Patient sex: M
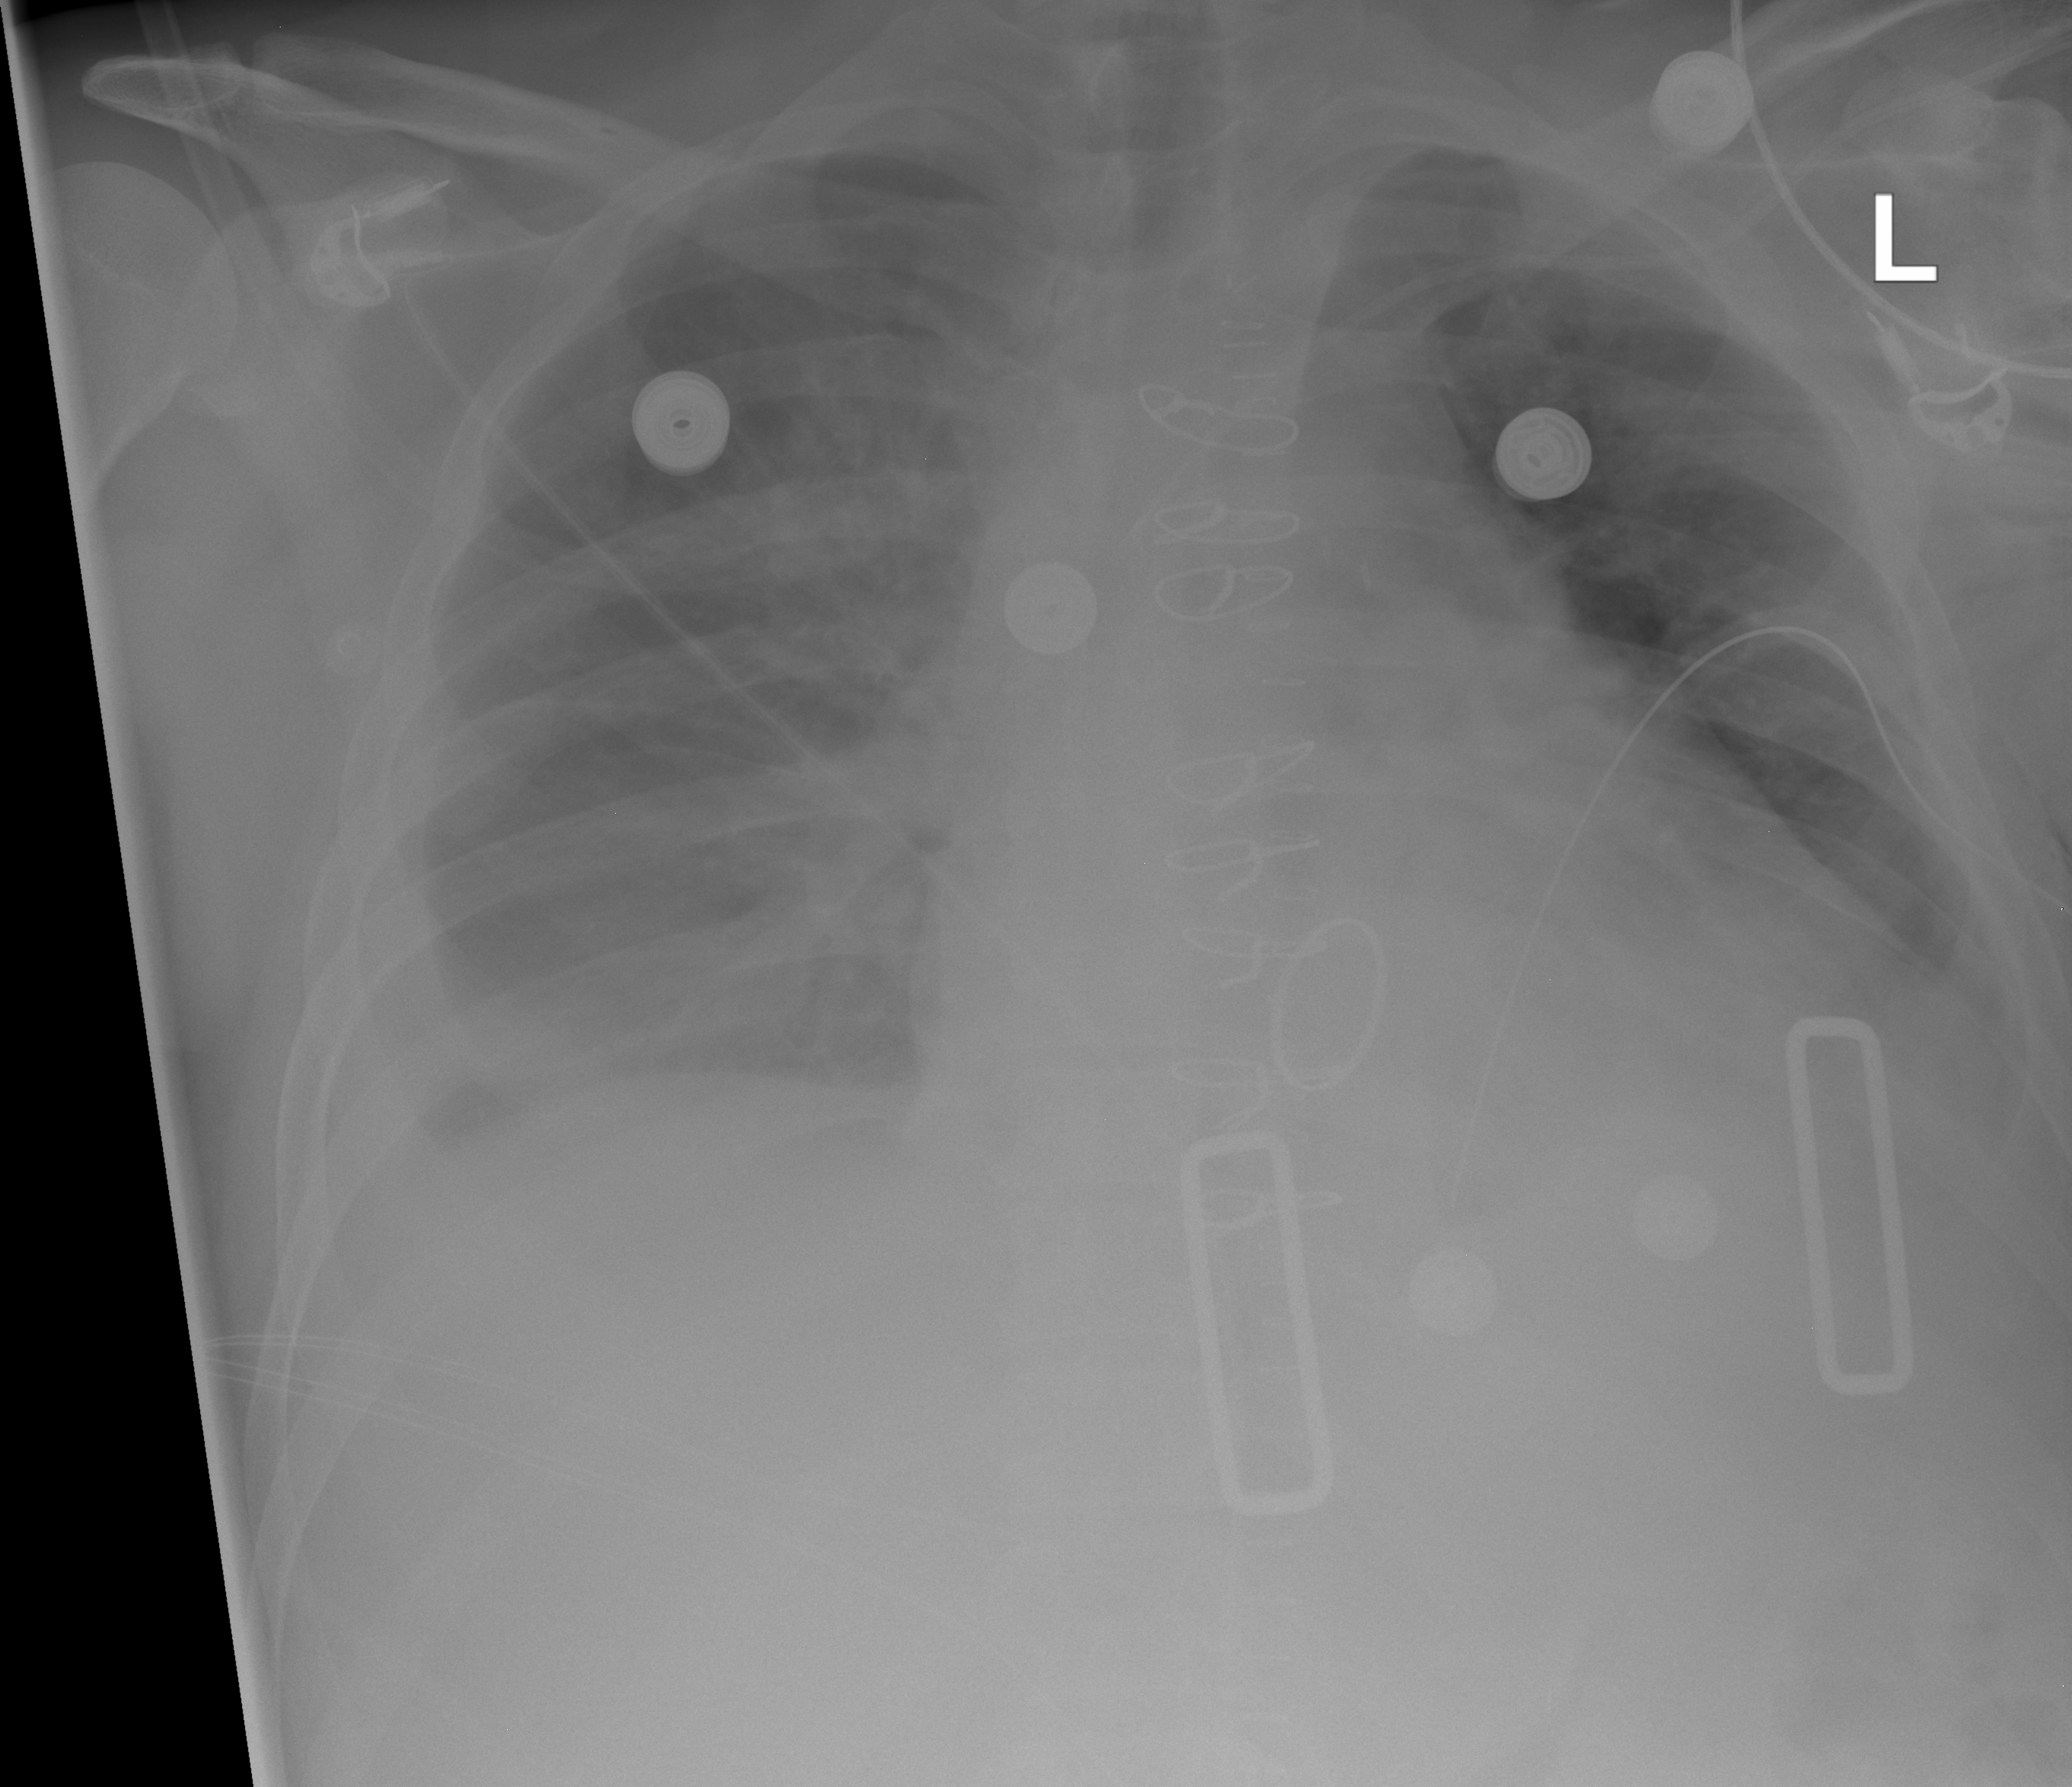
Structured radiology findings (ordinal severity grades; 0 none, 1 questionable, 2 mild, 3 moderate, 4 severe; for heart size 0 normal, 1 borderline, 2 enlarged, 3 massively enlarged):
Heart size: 2
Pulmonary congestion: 2
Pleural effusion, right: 2
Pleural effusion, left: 1
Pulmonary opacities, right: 0
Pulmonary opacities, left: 0
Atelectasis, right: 2
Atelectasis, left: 1